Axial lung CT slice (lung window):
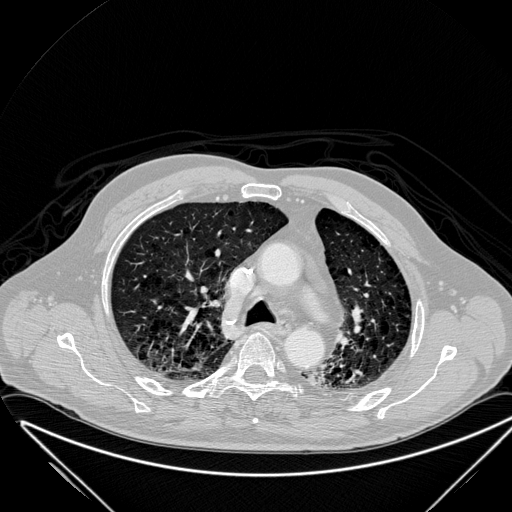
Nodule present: no